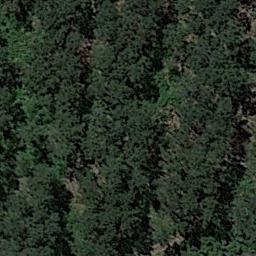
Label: forest